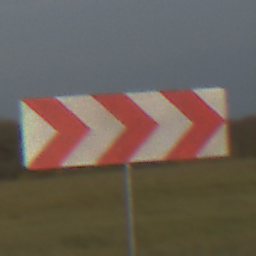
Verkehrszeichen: RichtungstafelnInKurvenGrossLinks
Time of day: SunriseSunset
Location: Outdoor (Nature)
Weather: PartlyCloudy
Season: NotSpecified
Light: Natural